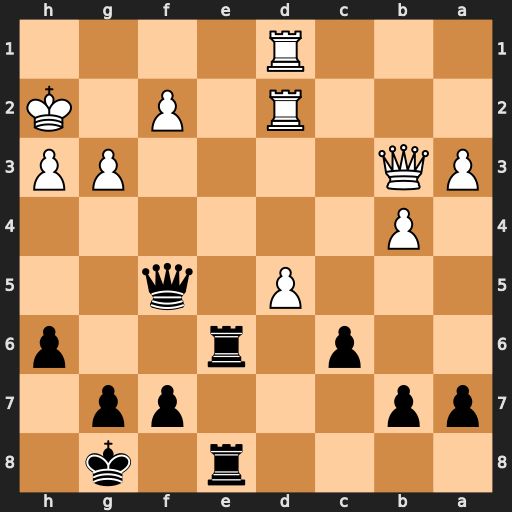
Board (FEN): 4r1k1/pp3pp1/2p1r2p/3P1q2/1P6/PQ4PP/3R1P1K/3R4
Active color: b
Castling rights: -
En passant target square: -
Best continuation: Re2 Rxe2 Rxe2